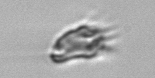
Label: Paratontonia_gracillima